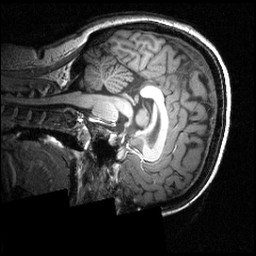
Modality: T1w
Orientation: sagittal
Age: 22
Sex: female
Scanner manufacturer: siemens
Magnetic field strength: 3.951 T
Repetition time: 1.5 s
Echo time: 0.00335 s